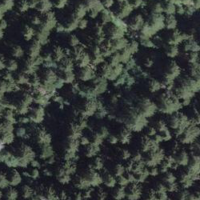
EUNIS habitat code: 44
Species observed at this site:
Stachys sylvatica